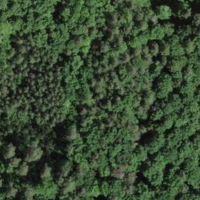
EUNIS habitat code: 41
Species observed at this site:
Lathyrus vernus